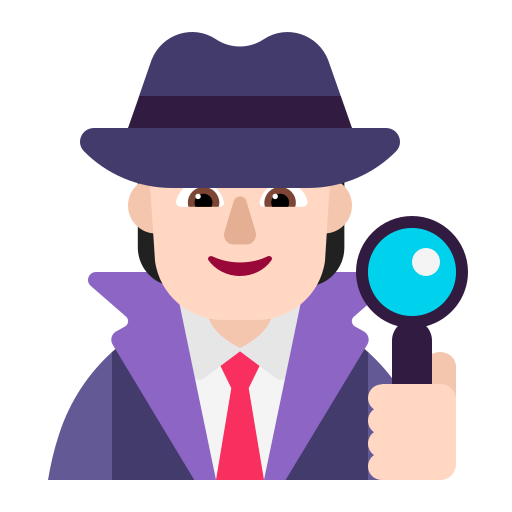
detective flat light